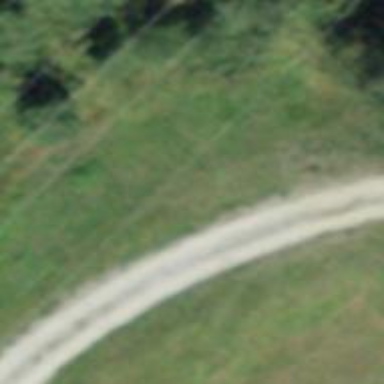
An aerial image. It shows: Gravel track of grade3 quality. It is Nordic ski track that is groomed for both classic and skating styles.